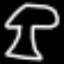
Label: mushroom